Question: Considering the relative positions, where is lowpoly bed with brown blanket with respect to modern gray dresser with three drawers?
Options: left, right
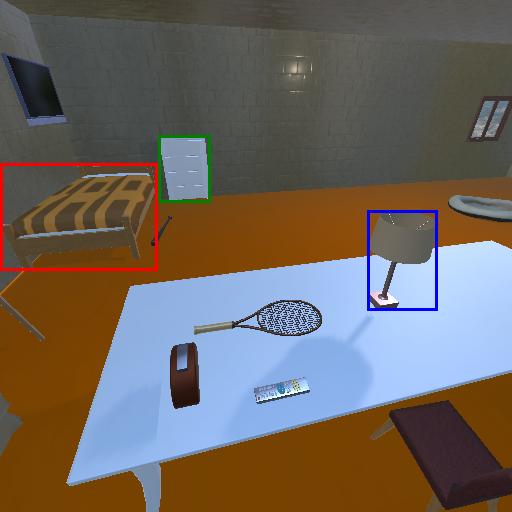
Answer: left